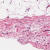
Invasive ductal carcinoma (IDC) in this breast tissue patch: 0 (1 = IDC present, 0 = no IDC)